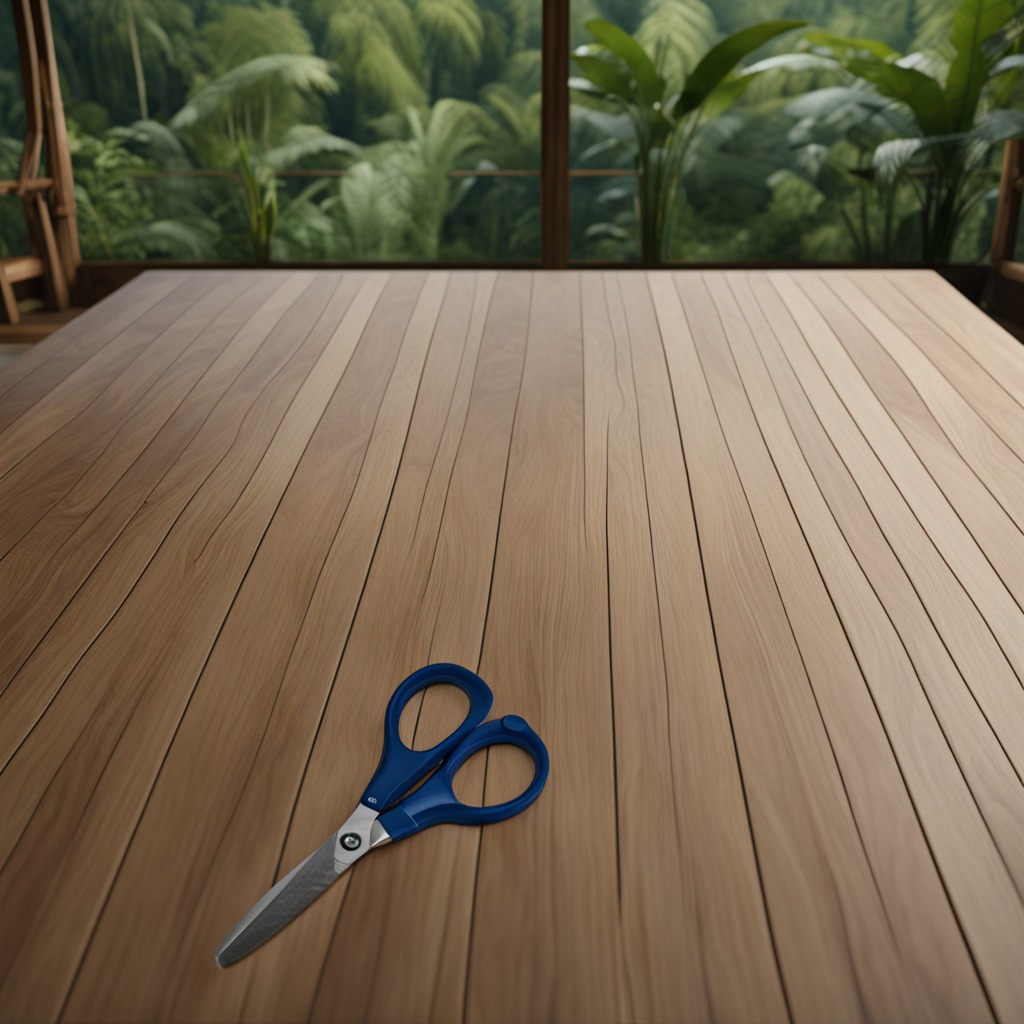
A scissor lies on the wooden table in the jungle field workshop tent.